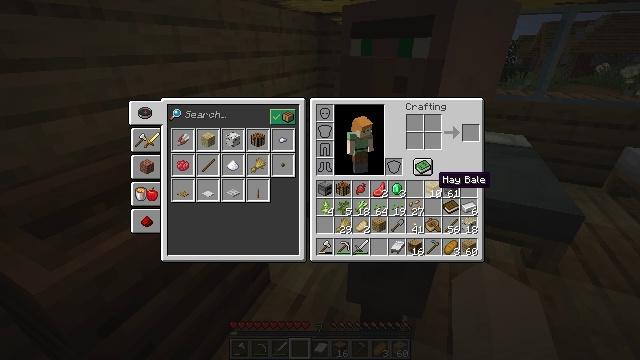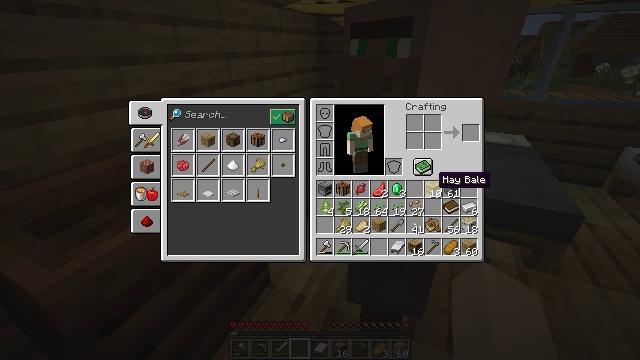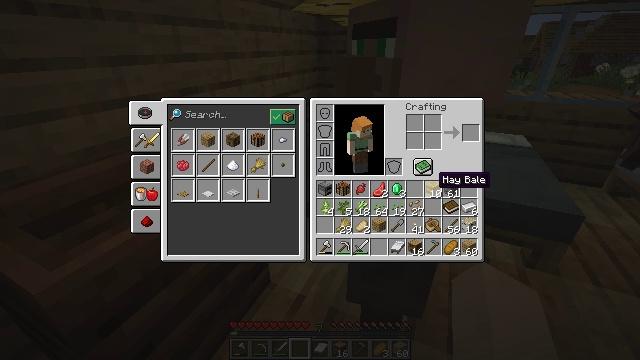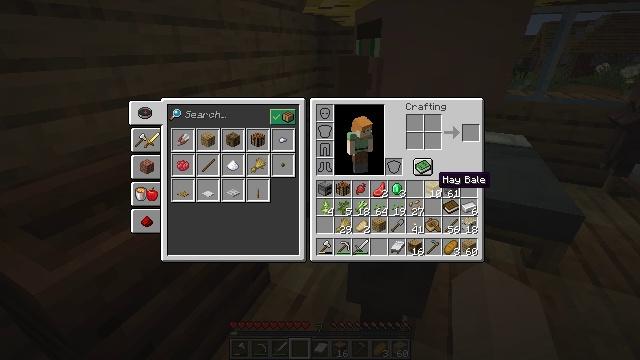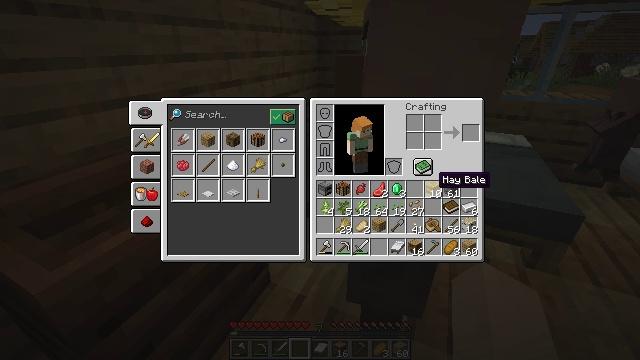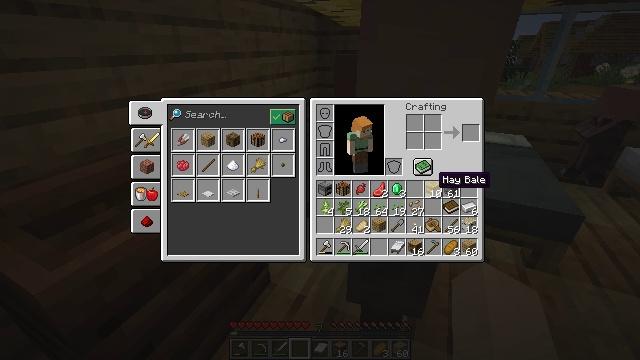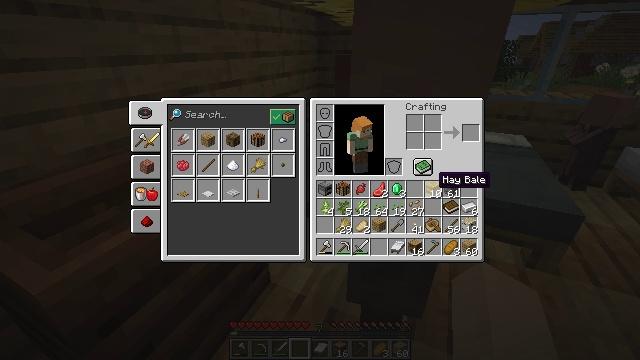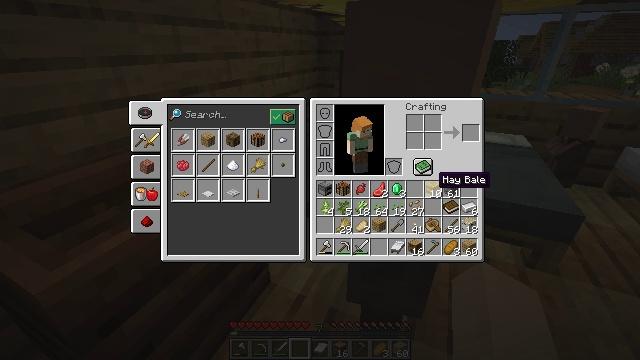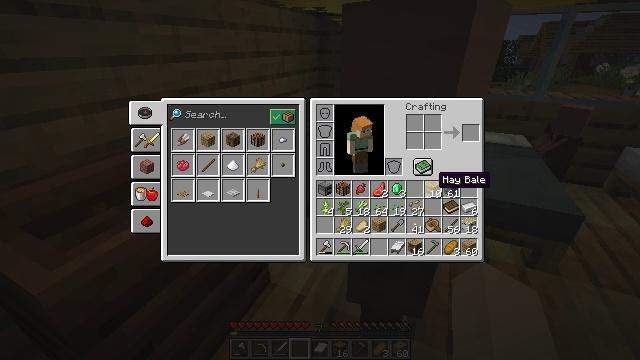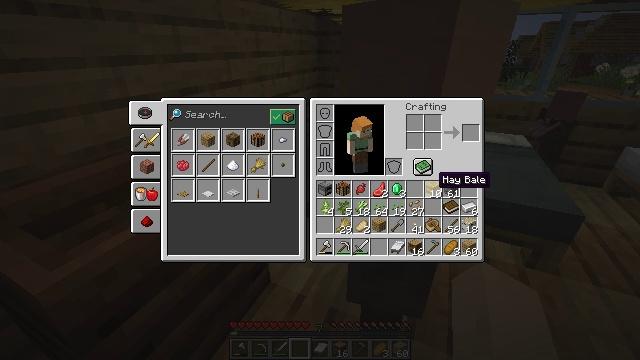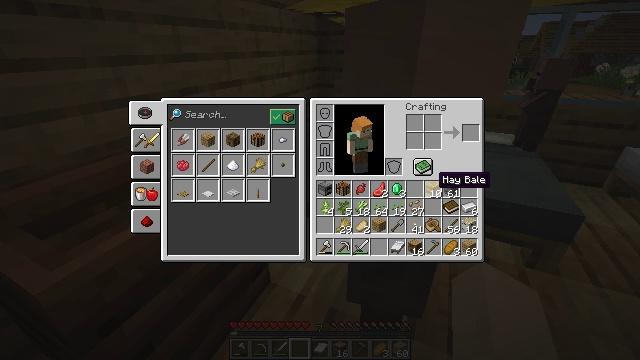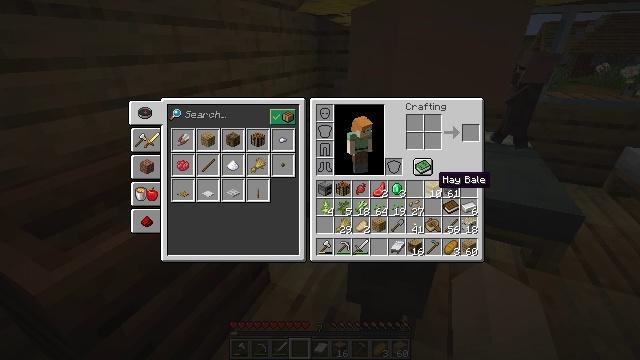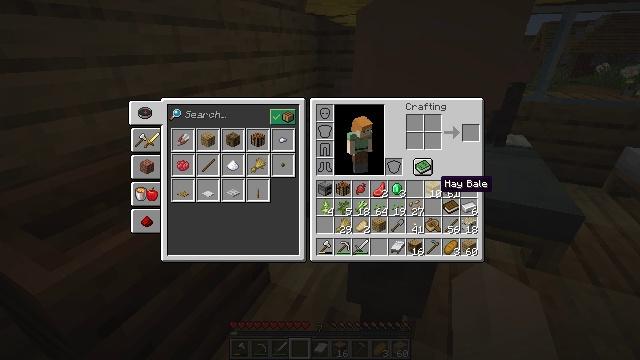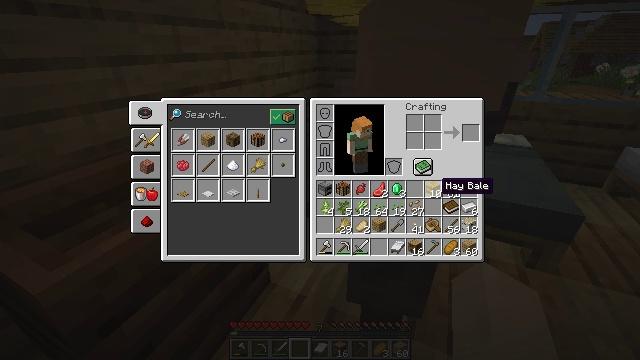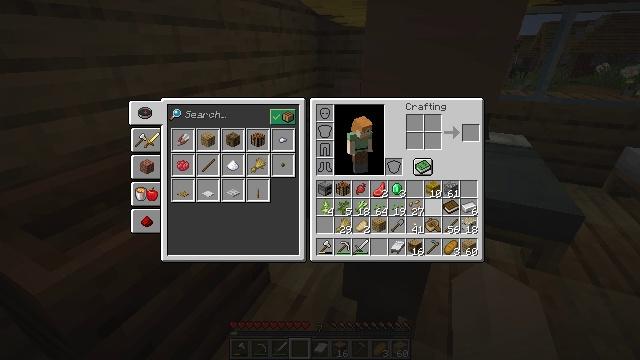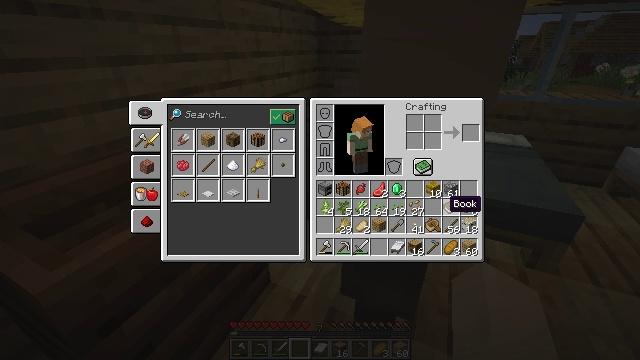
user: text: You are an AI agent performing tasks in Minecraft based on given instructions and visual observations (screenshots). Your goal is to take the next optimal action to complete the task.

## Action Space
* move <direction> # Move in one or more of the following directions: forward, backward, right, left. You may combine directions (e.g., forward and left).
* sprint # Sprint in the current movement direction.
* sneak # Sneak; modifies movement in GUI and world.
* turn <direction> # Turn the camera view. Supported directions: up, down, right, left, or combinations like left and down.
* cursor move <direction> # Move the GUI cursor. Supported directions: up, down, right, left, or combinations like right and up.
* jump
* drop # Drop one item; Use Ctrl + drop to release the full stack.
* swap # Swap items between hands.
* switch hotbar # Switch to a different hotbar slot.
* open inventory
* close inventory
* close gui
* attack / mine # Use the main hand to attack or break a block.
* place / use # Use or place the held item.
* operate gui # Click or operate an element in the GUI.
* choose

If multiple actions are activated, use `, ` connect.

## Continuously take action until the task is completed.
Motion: motion action
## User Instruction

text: Left click on the fletching table to mine it.
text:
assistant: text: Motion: no_op
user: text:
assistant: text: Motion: no_op
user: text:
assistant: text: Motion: no_op
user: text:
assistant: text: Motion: no_op
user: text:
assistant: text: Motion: no_op
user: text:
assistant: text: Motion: no_op
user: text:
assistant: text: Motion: no_op
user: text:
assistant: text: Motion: no_op
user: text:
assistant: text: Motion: no_op
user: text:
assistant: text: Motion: no_op
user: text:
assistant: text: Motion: no_op
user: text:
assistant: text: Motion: no_op
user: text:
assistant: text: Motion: no_op
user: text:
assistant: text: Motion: cursor move down
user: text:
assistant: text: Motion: cursor move down
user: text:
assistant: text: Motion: cursor move down
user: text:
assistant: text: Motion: cursor move right and down
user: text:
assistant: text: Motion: no_op
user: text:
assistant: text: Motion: no_op
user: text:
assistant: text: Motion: no_op
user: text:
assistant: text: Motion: no_op
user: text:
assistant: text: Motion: no_op
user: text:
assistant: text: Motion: no_op
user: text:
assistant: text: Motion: no_op
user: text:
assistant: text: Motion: no_op
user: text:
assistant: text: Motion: no_op
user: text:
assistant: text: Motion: no_op
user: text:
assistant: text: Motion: no_op
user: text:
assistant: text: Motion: no_op
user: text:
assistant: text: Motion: no_op